Question: I am creating an iPhone App using HTML/CSS/JS and PhoneGap. I need to create a side menu like the Facebook App has. Somebody knows a good script to create something like that?

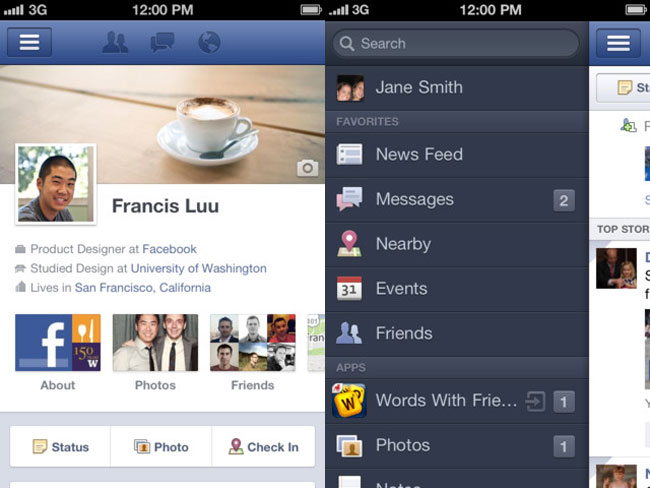
Answer: I think this will help you :-)
<URL>